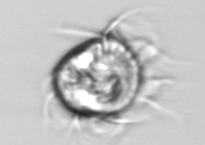
Label: Leegaardiella_ovalis